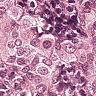
Metastatic tissue present: yes